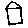
Label: house